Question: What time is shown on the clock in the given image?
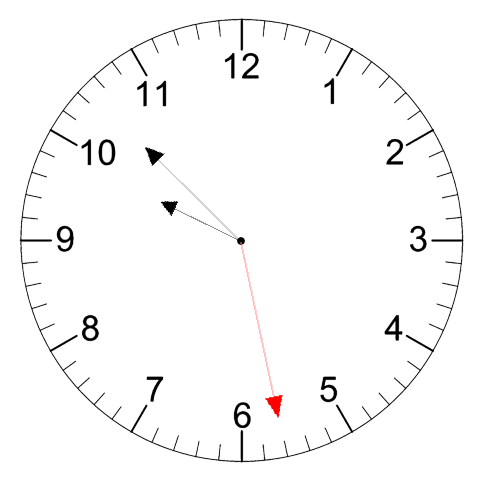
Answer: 09:52:28